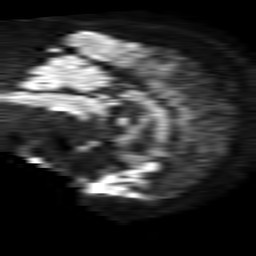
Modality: TRACE
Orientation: sagittal
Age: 66
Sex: male
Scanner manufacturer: philips
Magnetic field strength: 1.5 T
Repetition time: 4.6 s
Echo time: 0.08517 s